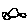
Label: car